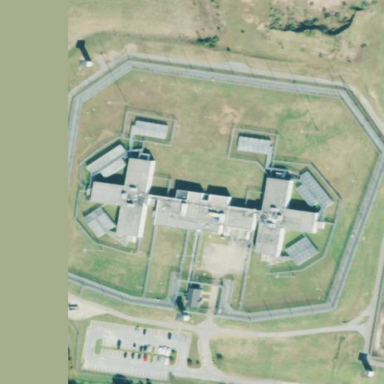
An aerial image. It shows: Prison building.